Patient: sex F, age 60
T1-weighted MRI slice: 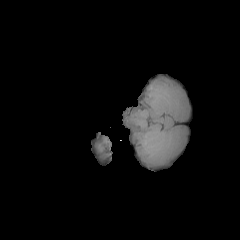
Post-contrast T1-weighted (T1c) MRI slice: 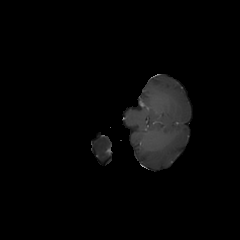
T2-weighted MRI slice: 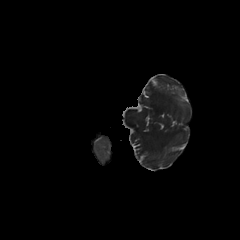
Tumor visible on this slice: no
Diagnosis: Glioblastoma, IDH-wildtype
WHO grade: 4